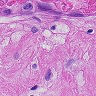
Metastatic tissue present: yes